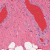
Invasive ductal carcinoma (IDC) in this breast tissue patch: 0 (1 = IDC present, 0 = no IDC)